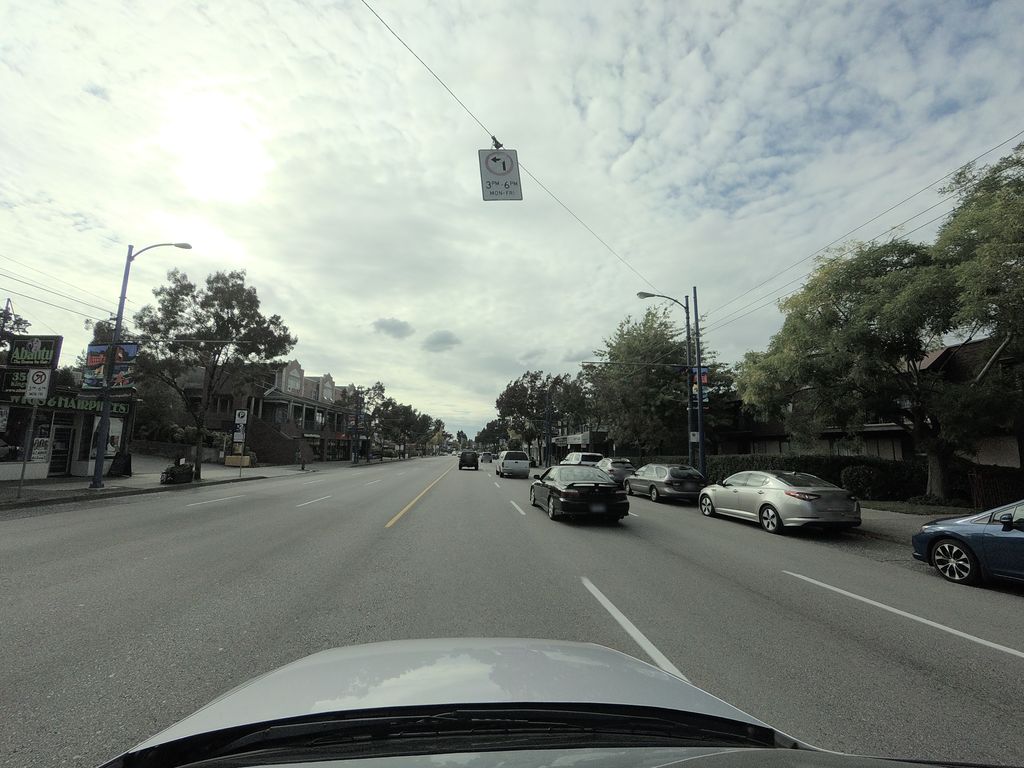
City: vancouver